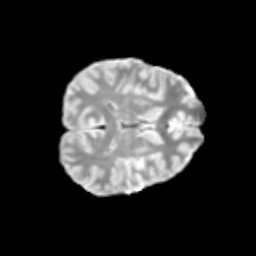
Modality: T2w
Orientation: axial
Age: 11
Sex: male
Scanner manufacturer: siemens
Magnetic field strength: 3 T
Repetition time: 3.8 s
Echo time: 0.07 s